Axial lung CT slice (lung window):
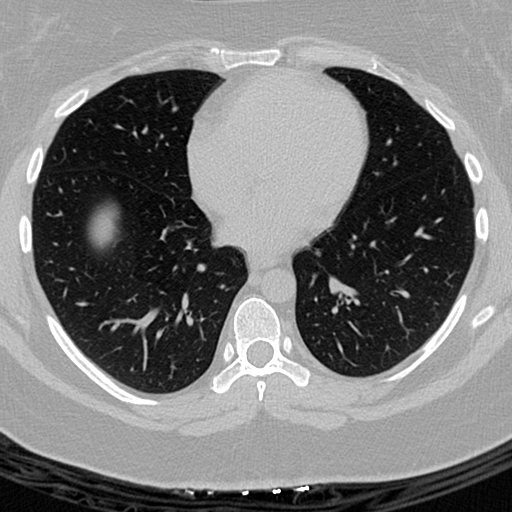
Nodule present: no